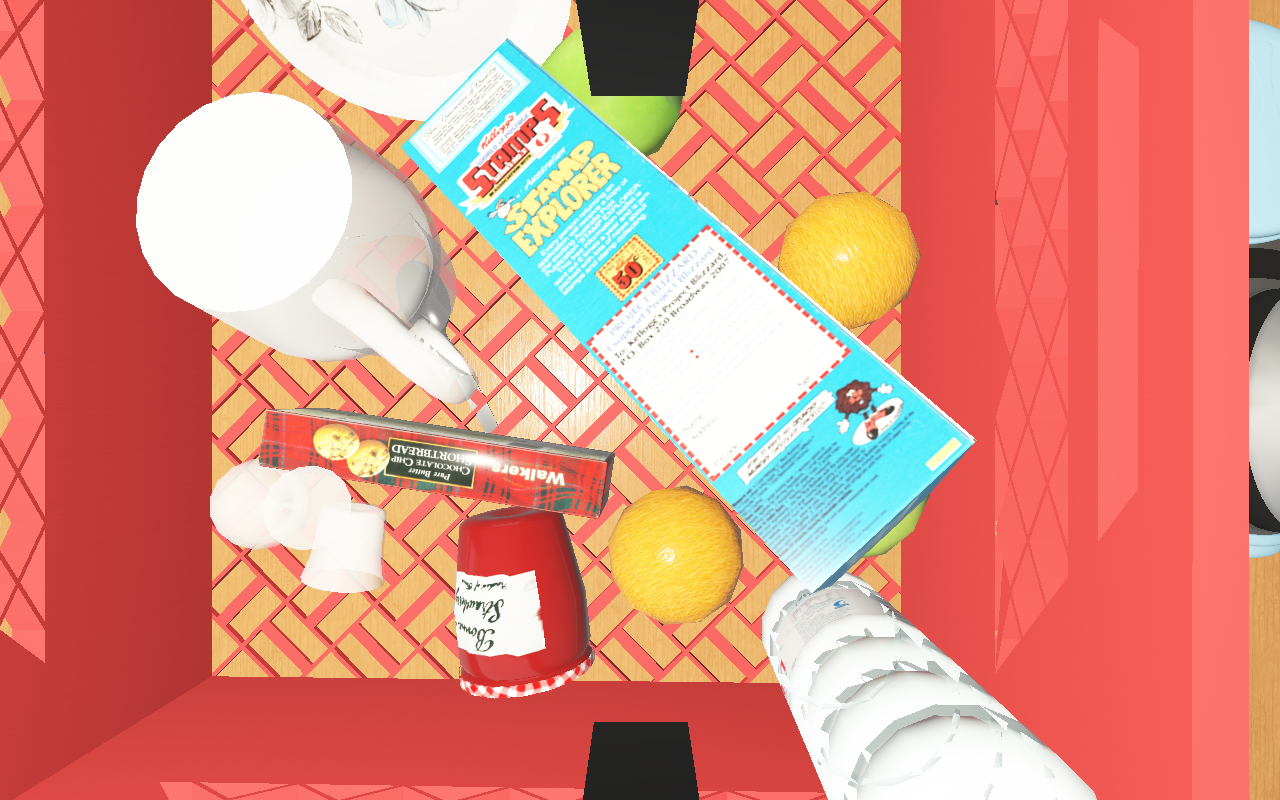
Objects in the scene:
plate
wineglass
cereal box
cereal box
biscuit box